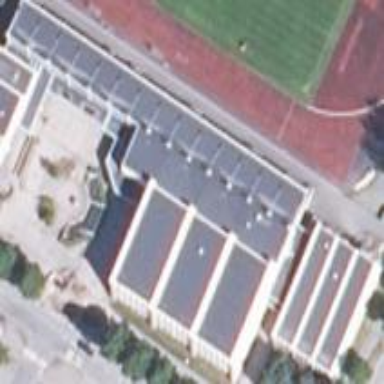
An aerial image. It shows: Building with sports hall used for leisure activities.